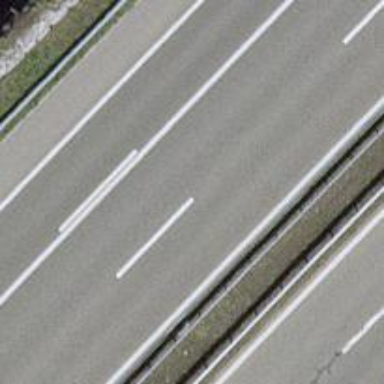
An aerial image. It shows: Asphalt motorway link.